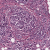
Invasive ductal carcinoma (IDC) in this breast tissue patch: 1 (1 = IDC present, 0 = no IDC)